Question: I have a script that uses '$.get( ... )' to pull a piece of HTML from my server, and render it inside a '<div>' with '$.html'. Sometimes I have '<script>' tags in the pulled HTML, and I noticed that jQuery is putting a cache buster parameter in the request for these scripts and it's causing the browser to request again for scripts that have already been loaded.
For example:

Any idea how I can disable this behavior?
The script tags don't have the '_' param attached to them so it isn't my HTML that's the problem.
Also, '<script>' tags that aren't rendered with '$.html' aren't exhibiting this behavior.
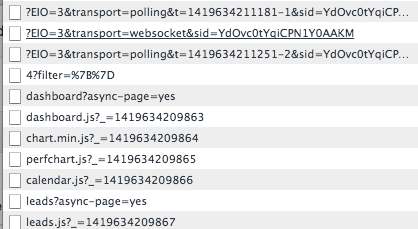
Answer: When jQuery sees a '<script src="URL">' tag in the HTML, it uses '$.getScript()' internally to load the script. By default, this sends a cachebuster, but you can override the default AJAX options by calling '$.ajaxSetup()'.
'''
$(document).ready(function () {
$.ajaxSetup({
cache: true
});
var x = '<script src="https://d9zdvmiwibsh5.cloudfront.net/js/json.js">';
$('#test').html(x);
});
'''
<URL>